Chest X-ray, AP view. Patient: 52 years old, sex M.
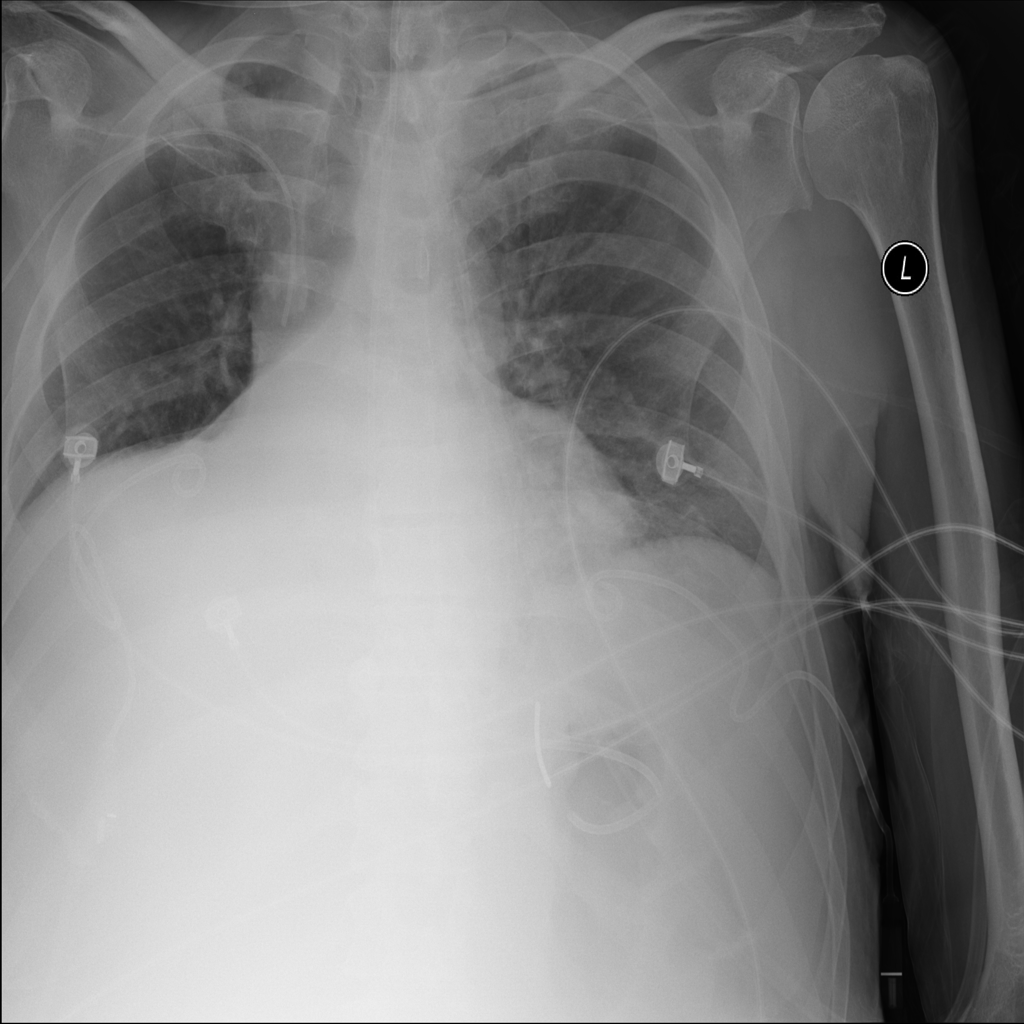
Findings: Effusion